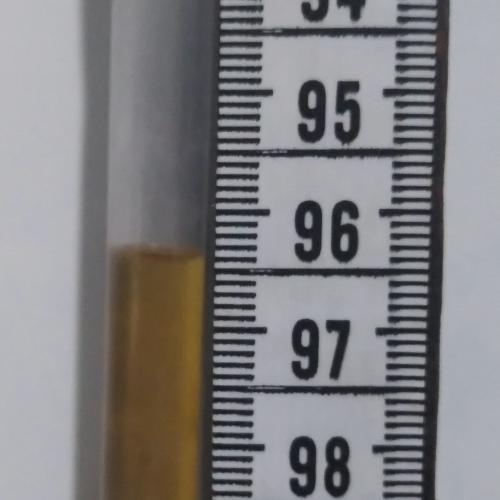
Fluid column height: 96.4 cm